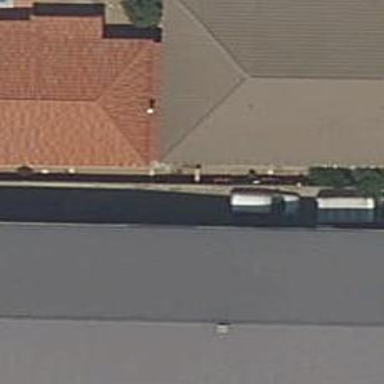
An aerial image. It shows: Car repair shop.